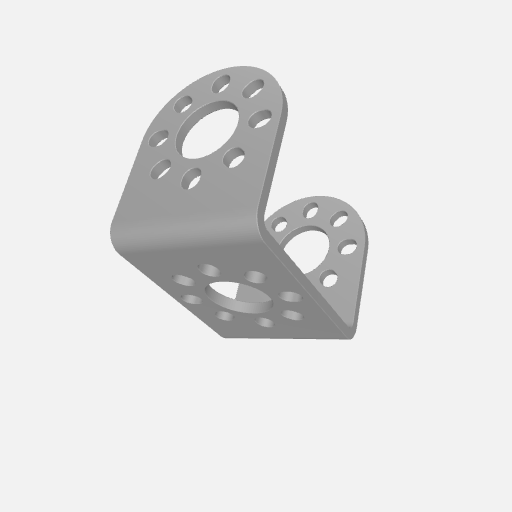
Part: UBracketRoundEnd